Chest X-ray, AP view. Patient: 58 years old, sex M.
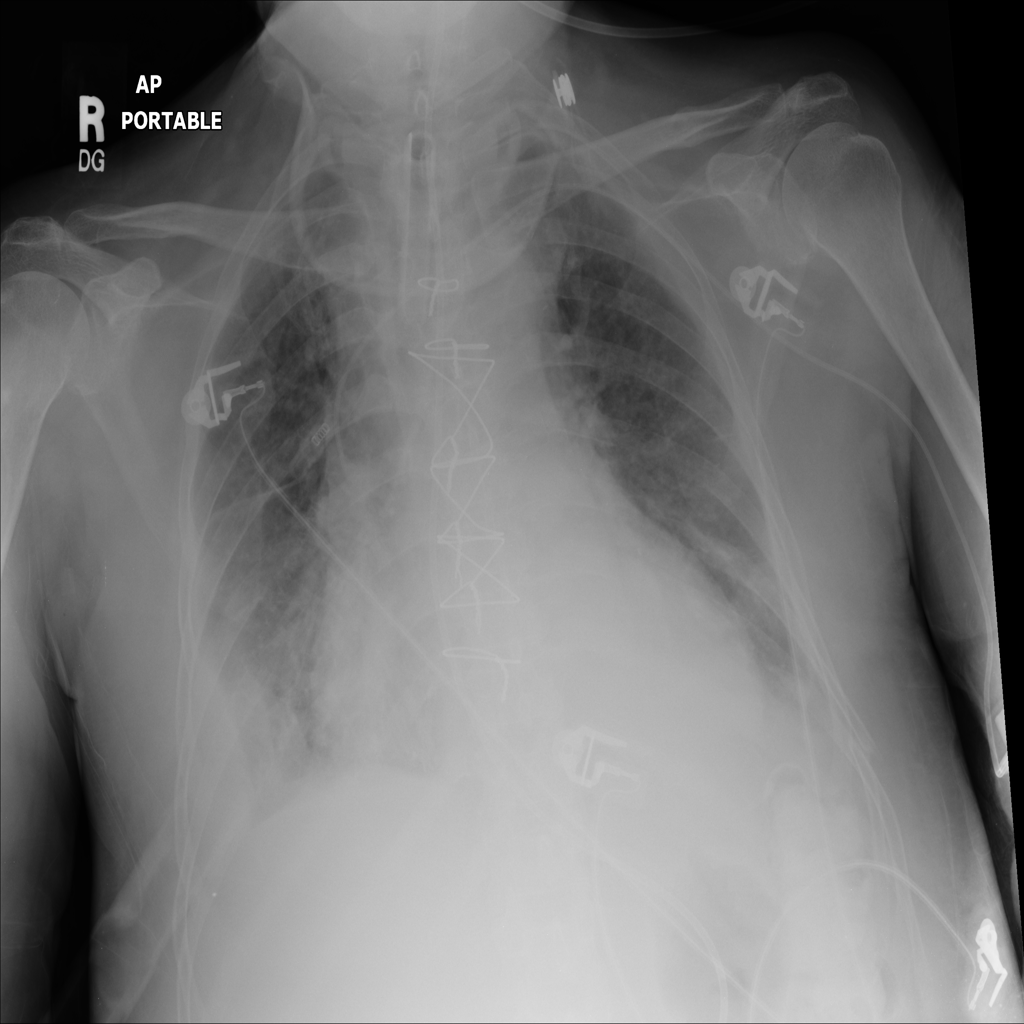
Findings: Infiltration